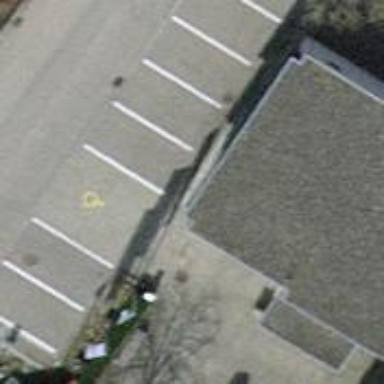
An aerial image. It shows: Parking area with asphalt surface.